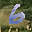
Label: 6